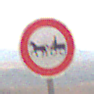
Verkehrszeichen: VerbotGespannfuhrwerke
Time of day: MorningAfternoon
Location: Outdoor (Nature)
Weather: Overcast
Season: NotSpecified
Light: Natural